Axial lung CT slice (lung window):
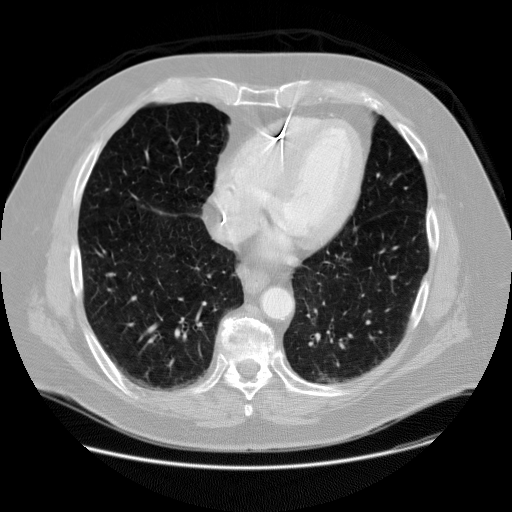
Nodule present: no